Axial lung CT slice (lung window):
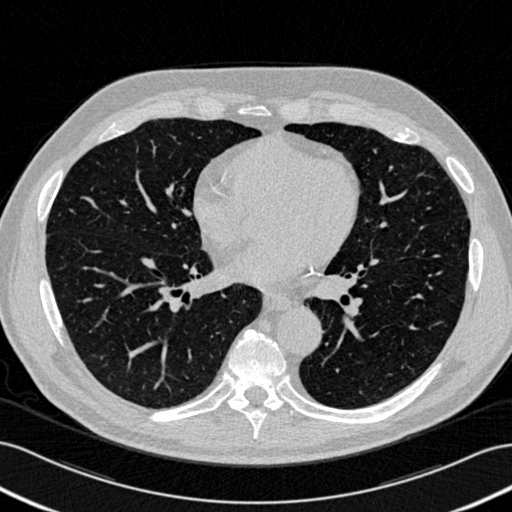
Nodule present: no